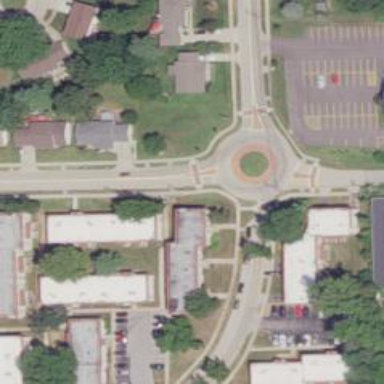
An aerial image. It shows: Residential road with roundabout.